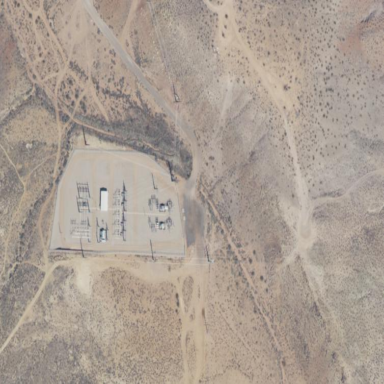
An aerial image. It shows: Distribution level power substation.